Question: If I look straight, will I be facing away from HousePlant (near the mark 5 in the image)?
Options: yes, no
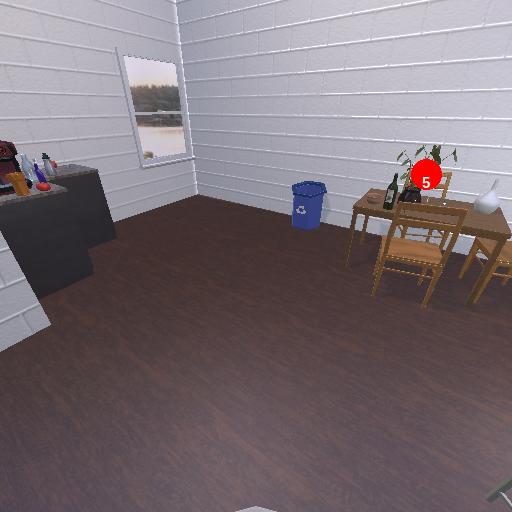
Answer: yes